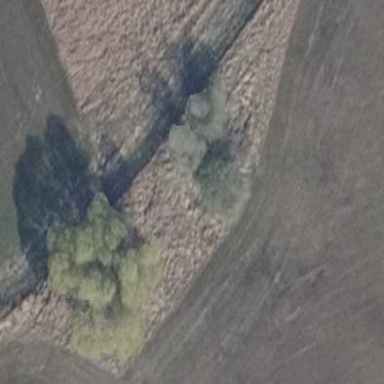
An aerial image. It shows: Patch of scrub vegetation.